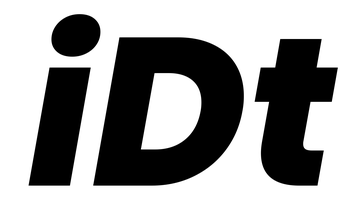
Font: Poppins-ExtraBoldItalic